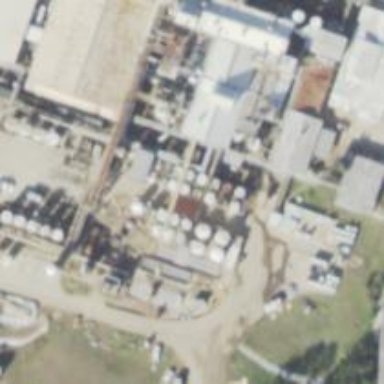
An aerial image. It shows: Silo.